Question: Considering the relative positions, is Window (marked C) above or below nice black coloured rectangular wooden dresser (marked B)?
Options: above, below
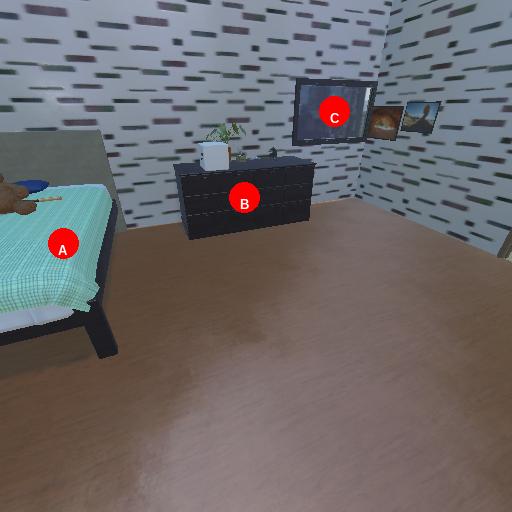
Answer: above